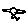
Label: bird